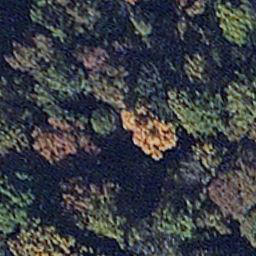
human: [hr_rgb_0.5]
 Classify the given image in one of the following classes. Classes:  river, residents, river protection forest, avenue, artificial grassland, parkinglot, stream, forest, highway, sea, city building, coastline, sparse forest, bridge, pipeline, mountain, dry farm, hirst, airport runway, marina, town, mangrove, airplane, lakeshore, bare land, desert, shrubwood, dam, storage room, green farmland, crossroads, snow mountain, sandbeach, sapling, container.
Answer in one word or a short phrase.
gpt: mangrove